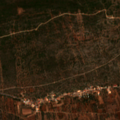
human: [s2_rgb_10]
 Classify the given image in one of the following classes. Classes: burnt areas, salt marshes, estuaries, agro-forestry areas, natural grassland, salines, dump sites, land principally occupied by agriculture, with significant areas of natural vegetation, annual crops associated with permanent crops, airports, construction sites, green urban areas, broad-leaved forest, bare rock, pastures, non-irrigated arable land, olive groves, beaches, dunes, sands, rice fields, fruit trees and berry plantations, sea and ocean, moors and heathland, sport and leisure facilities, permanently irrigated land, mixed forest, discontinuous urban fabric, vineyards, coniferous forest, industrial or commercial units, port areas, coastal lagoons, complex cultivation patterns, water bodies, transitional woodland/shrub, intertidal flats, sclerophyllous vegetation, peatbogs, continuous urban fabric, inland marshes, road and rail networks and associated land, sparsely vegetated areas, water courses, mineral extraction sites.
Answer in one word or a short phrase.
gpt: fruit trees and berry plantations, sclerophyllous vegetation